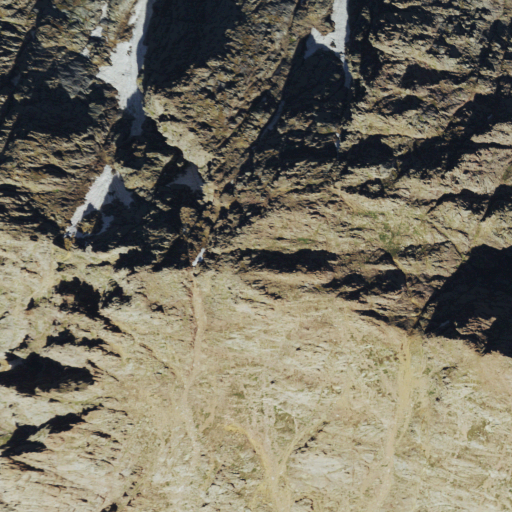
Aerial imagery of mountain in Colorado named Animas Mountain containing barren land and grassland